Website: apple
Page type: address-validator
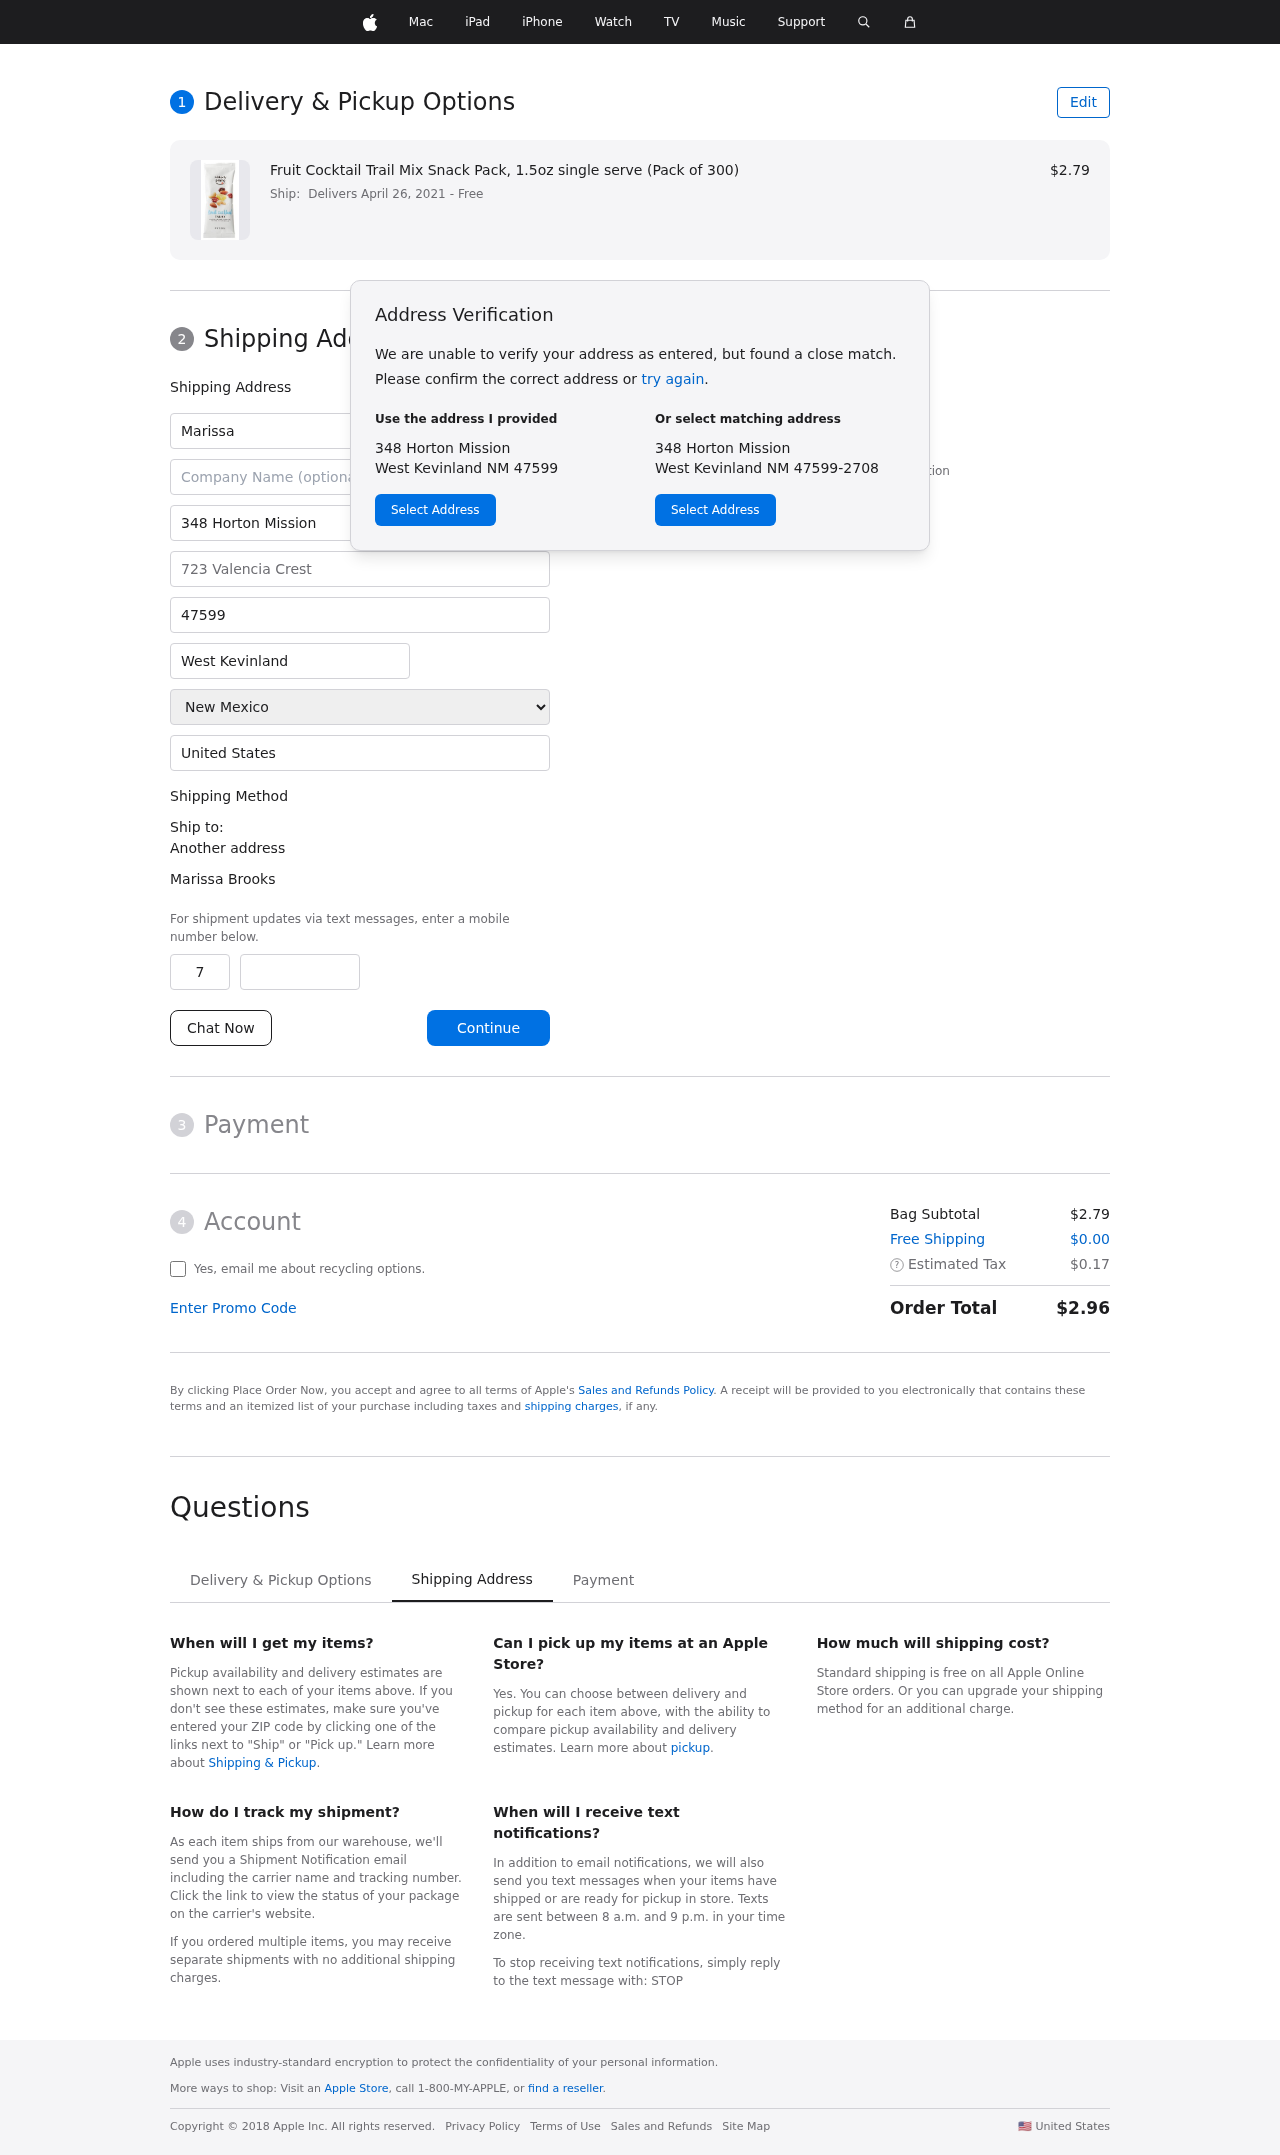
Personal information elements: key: PII_CITY
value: West Kevinland
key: PII_COUNTRY
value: United States
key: PII_FIRSTNAME
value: Marissa
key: PII_FULLNAME
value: Marissa Brooks
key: PII_LASTNAME
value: Brooks
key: PII_PHONE_AREA
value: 736
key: PII_PHONE_SUFFIX
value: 6785
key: PII_POSTCODE
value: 47599
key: PII_STATE
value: New Mexico
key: PII_STREET
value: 348 Horton Mission
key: PII_STREET2
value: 723 Valencia Crest
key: PII_CITY_STATE_ZIP
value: West Kevinland NM 47599
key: PII_STATE_ABBR
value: NM
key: PII_POSTCODE_FULL
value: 47599
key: PII_POSTCODE_NUMERIC
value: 47599
Product elements: key: PRODUCT1_NAME
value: Fruit Cocktail Trail Mix Snack Pack, 1.5oz single serve (Pack of 300)
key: PRODUCT1_PRICE
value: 2.79
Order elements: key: ORDER_DELIVERY_DATE
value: Delivers April 26, 2021
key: ORDER_SUBTOTAL
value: $2.79
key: ORDER_SHIPPING_COST
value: $0.00
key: ORDER_TAX
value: $0.17
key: ORDER_TOTAL
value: $2.96